Field crop: maize
Growth stage: 2
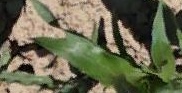
Species: maize